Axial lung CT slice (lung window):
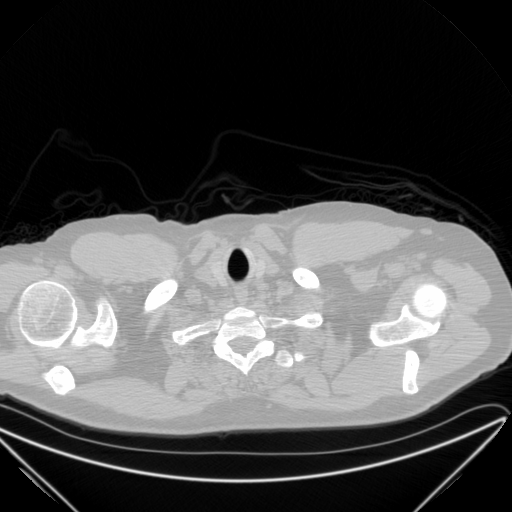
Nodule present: no